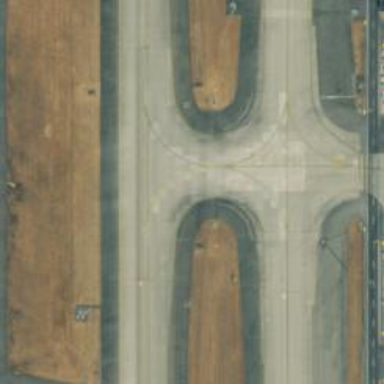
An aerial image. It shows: View of taxiway at the airport.